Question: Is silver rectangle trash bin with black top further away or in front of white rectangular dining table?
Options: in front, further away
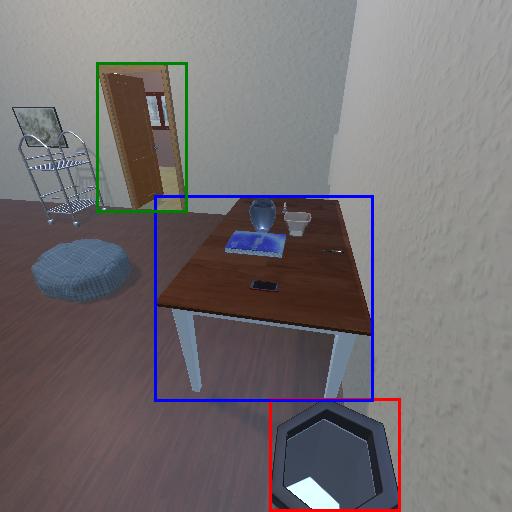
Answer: in front